Question: Below is my treeview control in aspx page
'''
<asp:TreeView ID="TvCategories" runat="server" ShowCheckBoxes="All" OnSelectedNodeChanged="TvCategories_SelectedNodeChanged">
</asp:TreeView>
'''
I am binding it dynamically as below:
'''
DataSet ds = new DataSet();
DataTable dt = new DataTable();
ds = BindCategories();
dt = ds.Tables[0];
for (int i = 0; i < dt.Rows.Count; i++)
{
TreeNode firstchild = new TreeNode();
firstchild.Text = " Shoes";
firstchild.SelectAction = TreeNodeSelectAction.Select;
TvCategories.Nodes.Add(firstchild);
DataSet ds1 = new DataSet();
ds1 = BindSubCategories(dt.Rows[i]["InventoryType"].ToString());
DataTable dt1 = ds1.Tables[0];
for (int j = 0; j < dt1.Rows.Count; j++)
{
TreeNode childnode = new TreeNode();
childnode.SelectAction = TreeNodeSelectAction.Select;
if (j == 0)
childnode.Text = "Nike";
if (j == 1)
childnode.Text = "Rebok";
if (j == 2)
childnode.Text = "Addidas";
firstchild.ChildNodes.Add(childnode);
}
}
'''
Below is the image of treeview when I run the Web application in browser:

What I want to do?
By selecting the root node will also select all the child node and visa versa
when I select any child or any root, an postback event will fire and based on selecting I want to bind gridview.
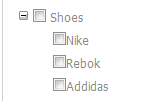
Answer: I would suggest you to append your child node value along with parent node value so when you're going to bind gridview based on user selection, it would be easy for you.
Check out below link that shows how to check parent-child node:
<URL>
You can have valued of checked nodes of treeview with <URL> property of treeview.
Check out following link that shows how to do it.
<URL>